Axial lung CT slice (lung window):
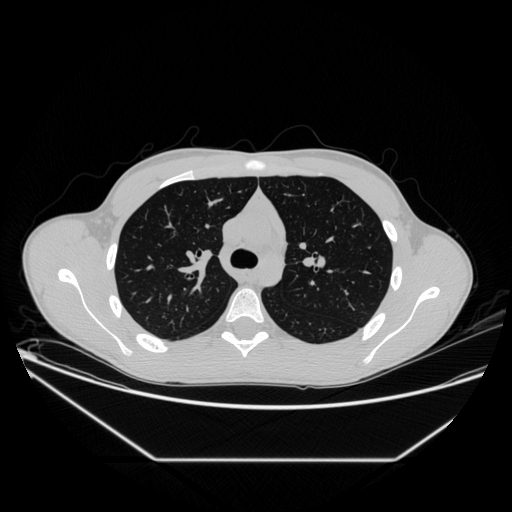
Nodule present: no